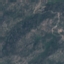
Land use / land cover class: HerbaceousVegetation